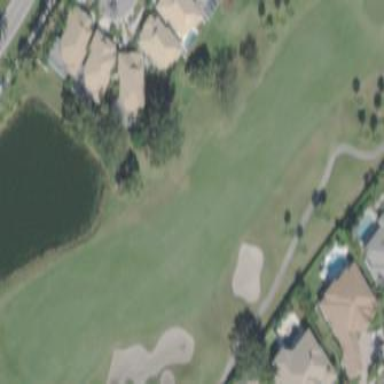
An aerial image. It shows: Golf fairway surrounded by grass.